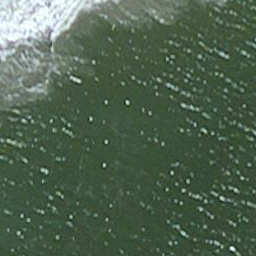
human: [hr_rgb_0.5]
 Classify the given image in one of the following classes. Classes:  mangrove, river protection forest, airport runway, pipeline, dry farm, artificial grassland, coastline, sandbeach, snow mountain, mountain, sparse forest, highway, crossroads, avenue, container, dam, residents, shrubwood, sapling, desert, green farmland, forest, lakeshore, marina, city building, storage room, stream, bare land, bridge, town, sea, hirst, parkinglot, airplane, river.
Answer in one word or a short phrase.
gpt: sea